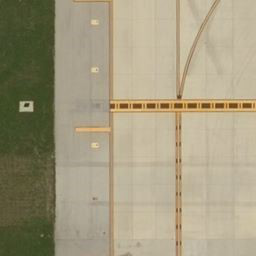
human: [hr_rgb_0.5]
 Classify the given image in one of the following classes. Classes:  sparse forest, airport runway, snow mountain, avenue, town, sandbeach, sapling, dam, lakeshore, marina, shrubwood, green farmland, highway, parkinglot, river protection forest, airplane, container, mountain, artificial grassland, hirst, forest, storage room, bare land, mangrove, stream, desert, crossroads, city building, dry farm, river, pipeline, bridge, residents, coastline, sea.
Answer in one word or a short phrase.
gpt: airport runway